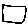
Label: square